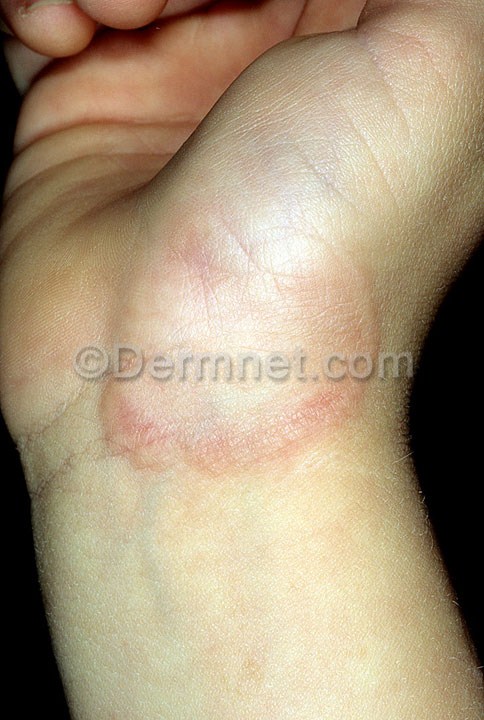
Disease: Systemic Disease